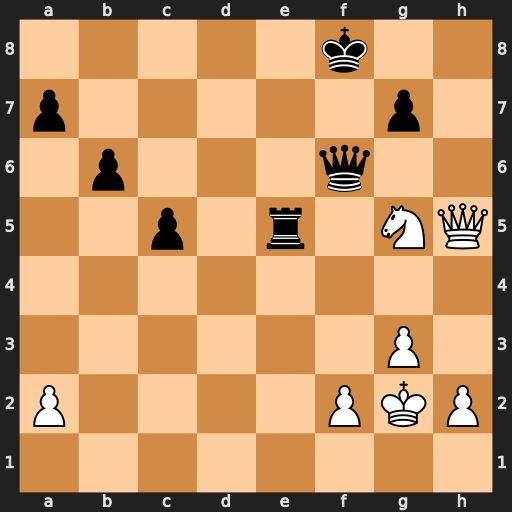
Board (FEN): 5k2/p5p1/1p3q2/2p1r1NQ/8/6P1/P4PKP/8
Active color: w
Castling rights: -
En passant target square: -
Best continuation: Nh7+ Ke7 Nxf6 Rxh5 Nxh5